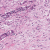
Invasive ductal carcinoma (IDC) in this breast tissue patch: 1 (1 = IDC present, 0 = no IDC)